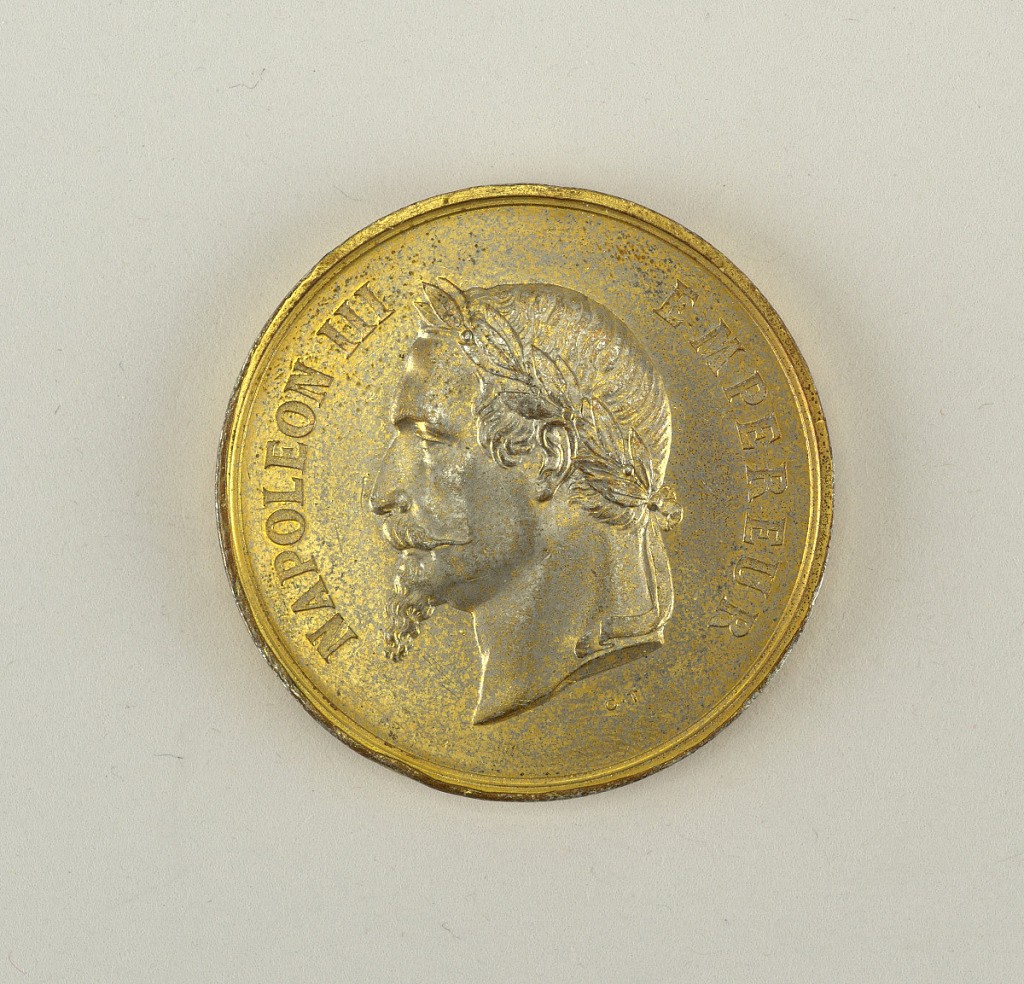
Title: Gold Medal from the 1867 World's Fair in Paris
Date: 1867
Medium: brass (alloy), gold
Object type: Medal
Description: Medal from the 1867 International Exposition of Paris. Obverse shows the laureate head of Emperor Napoleon III. Reverse shows the exposition encircled by French city arms.